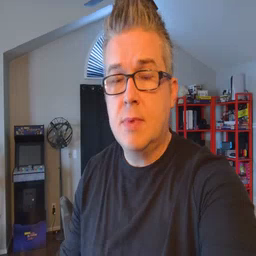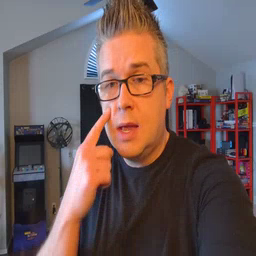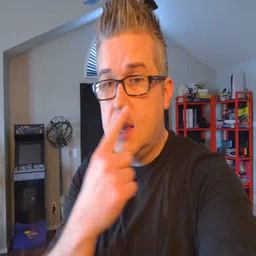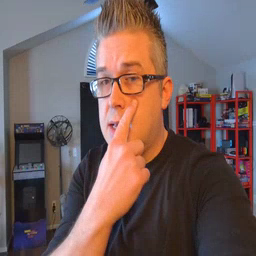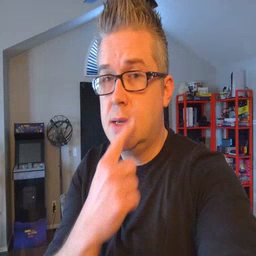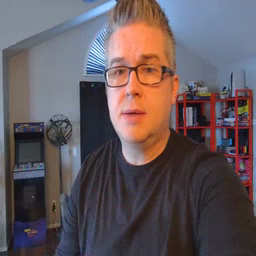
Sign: eye